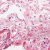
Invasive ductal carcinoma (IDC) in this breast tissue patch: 0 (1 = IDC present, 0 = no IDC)